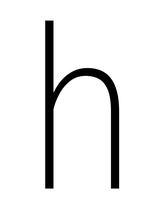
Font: Roboto_Condensed_ExtraLight